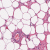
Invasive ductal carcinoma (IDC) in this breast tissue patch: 0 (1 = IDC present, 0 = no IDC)